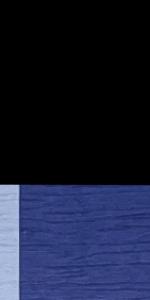
Label: Empty